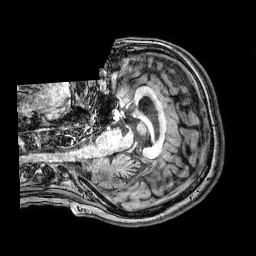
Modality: T1w
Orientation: axial
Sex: female
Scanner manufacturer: philips
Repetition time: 0.008155 s
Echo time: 0.00373 s